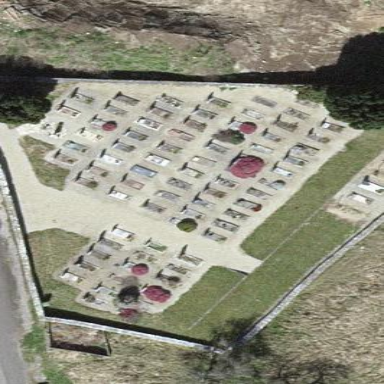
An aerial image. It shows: Cemetery.